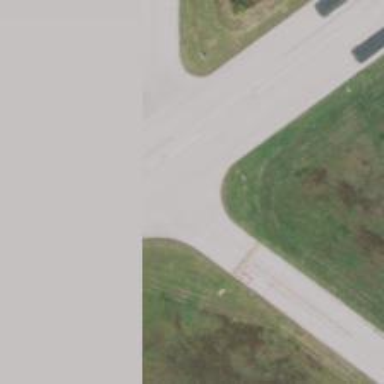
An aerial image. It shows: Image of taxiway at airport.